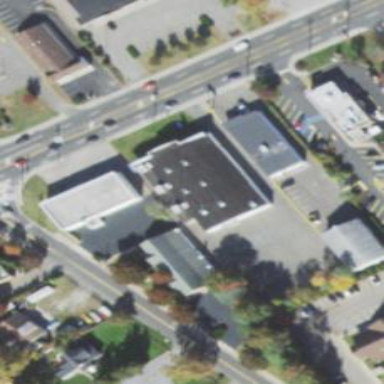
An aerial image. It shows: Outdoor furniture shop located within building.